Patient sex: F
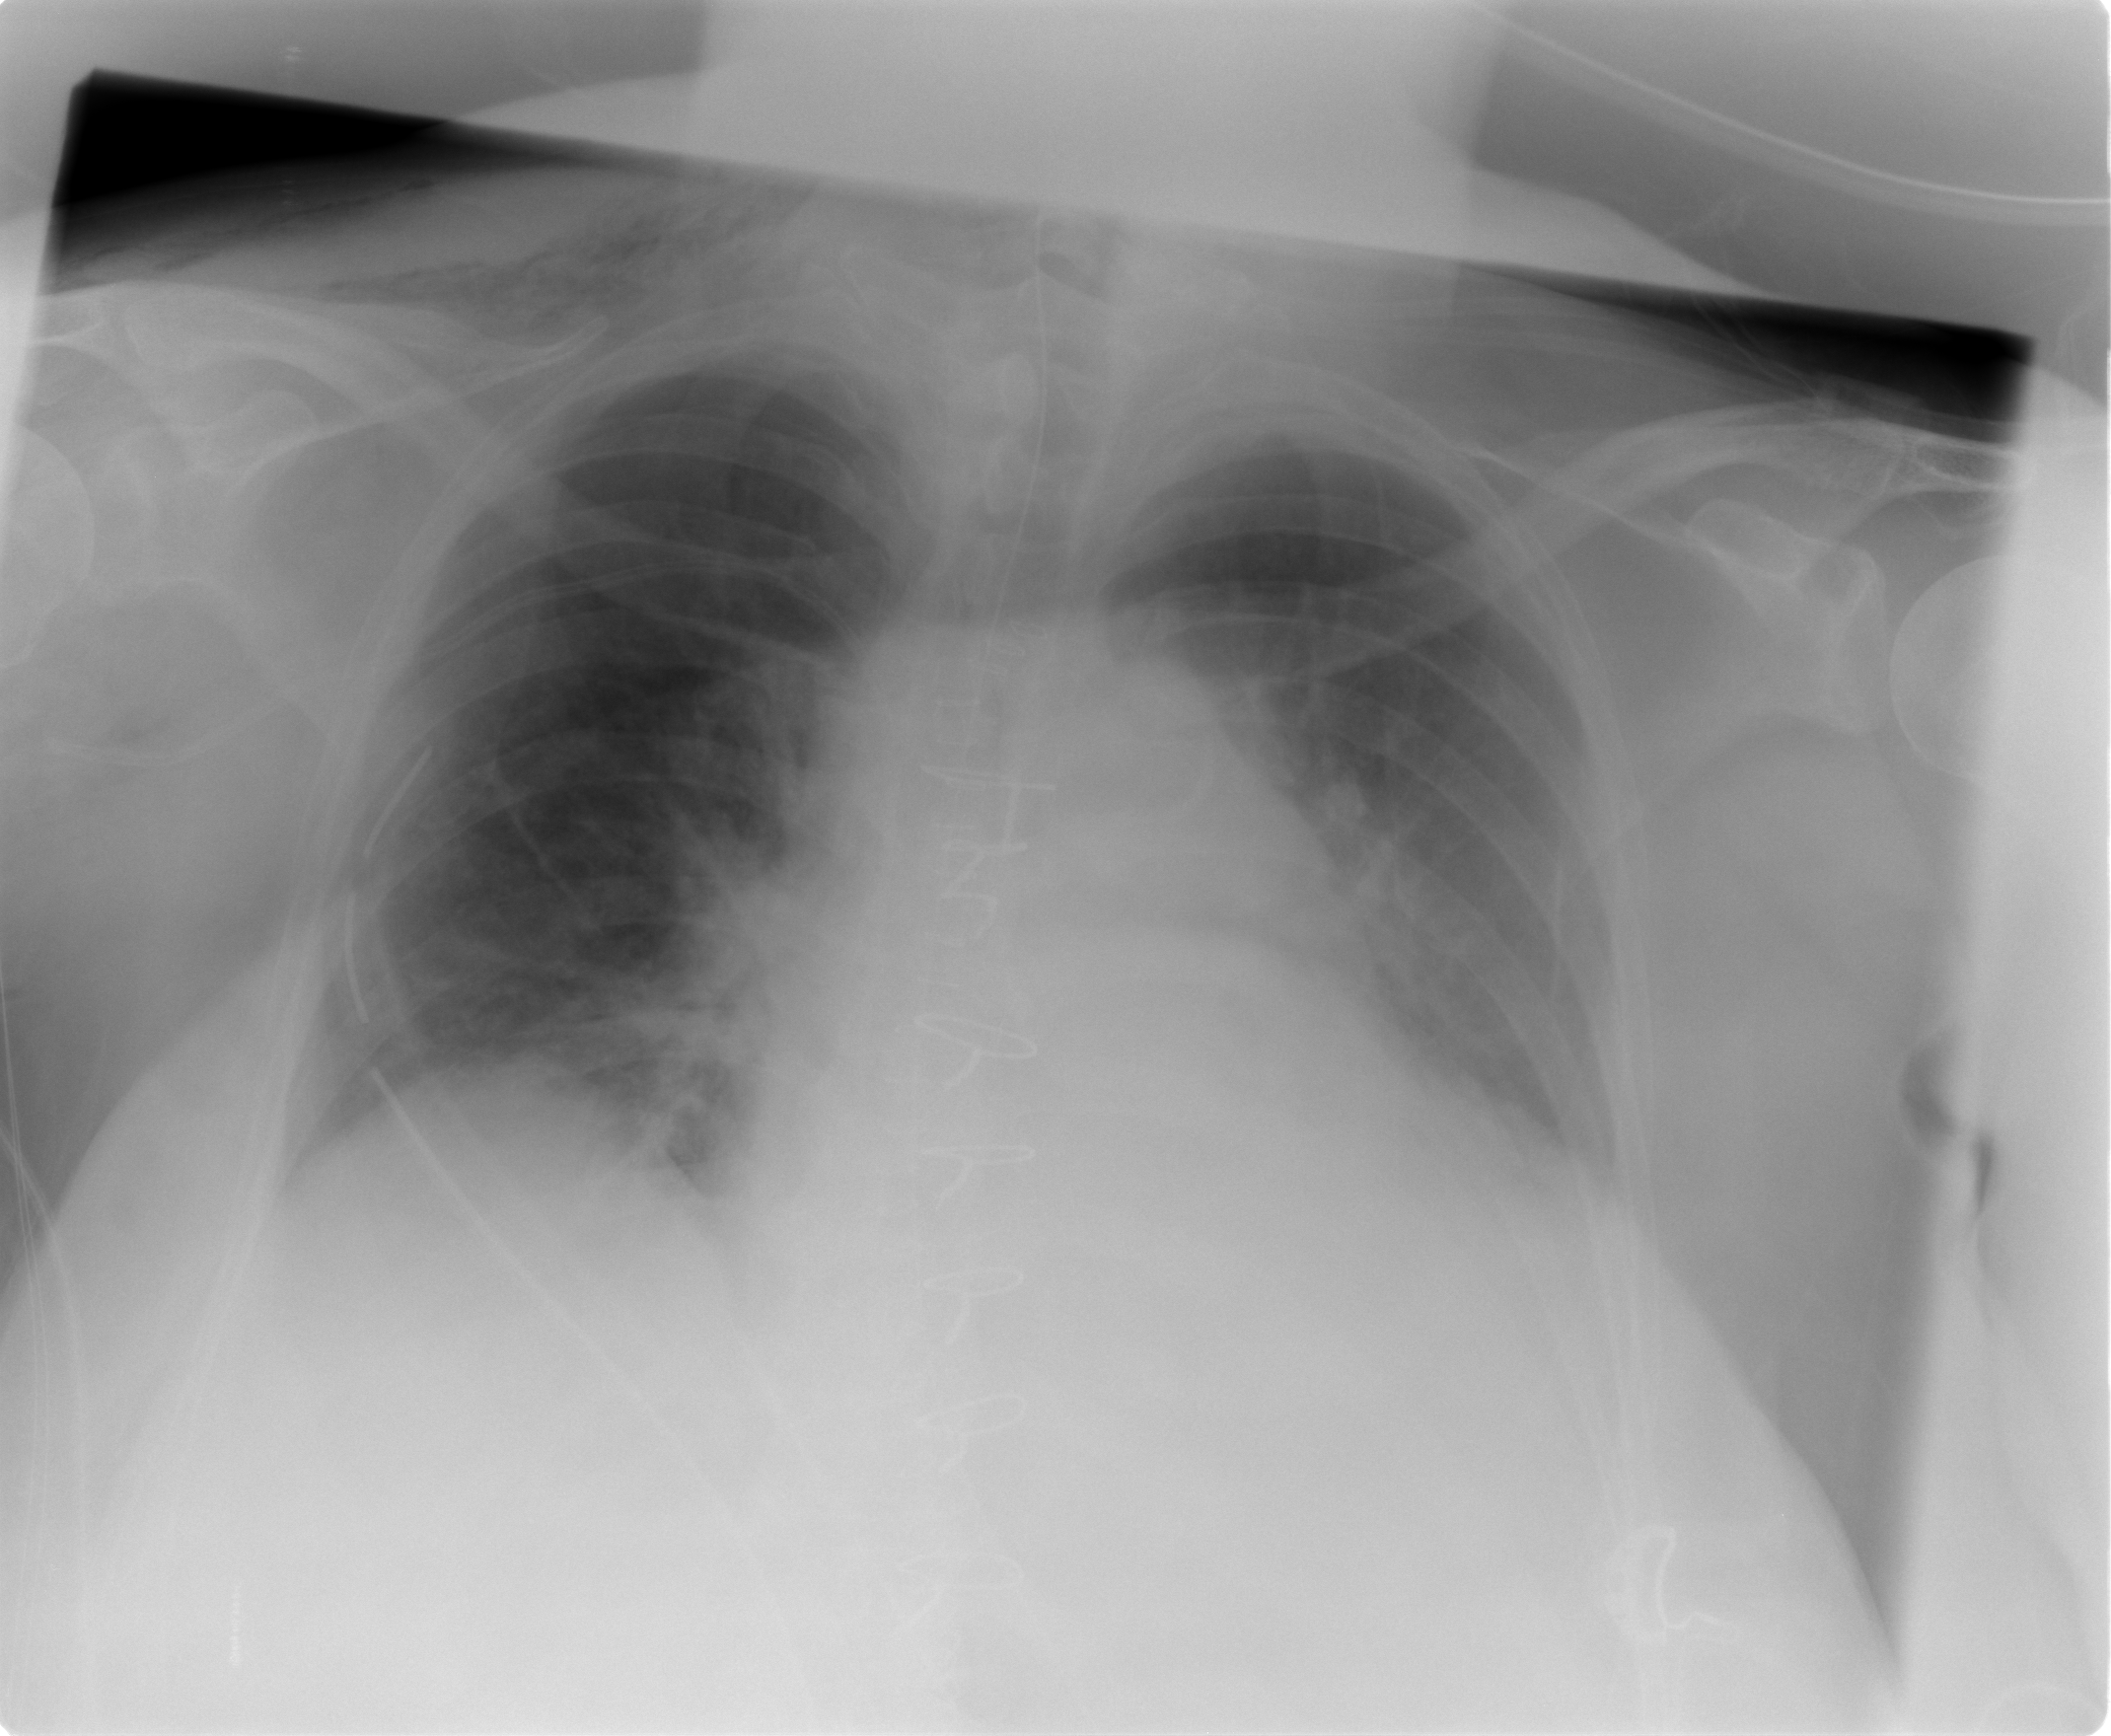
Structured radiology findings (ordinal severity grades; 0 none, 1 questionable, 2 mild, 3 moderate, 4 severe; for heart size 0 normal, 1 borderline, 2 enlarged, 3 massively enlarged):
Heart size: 2
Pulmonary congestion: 2
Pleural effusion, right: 1
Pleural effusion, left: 2
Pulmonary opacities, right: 1
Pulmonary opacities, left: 0
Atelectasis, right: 2
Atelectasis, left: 2